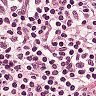
Metastatic tissue present: no